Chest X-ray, AP view. Patient: 36 years old, sex F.
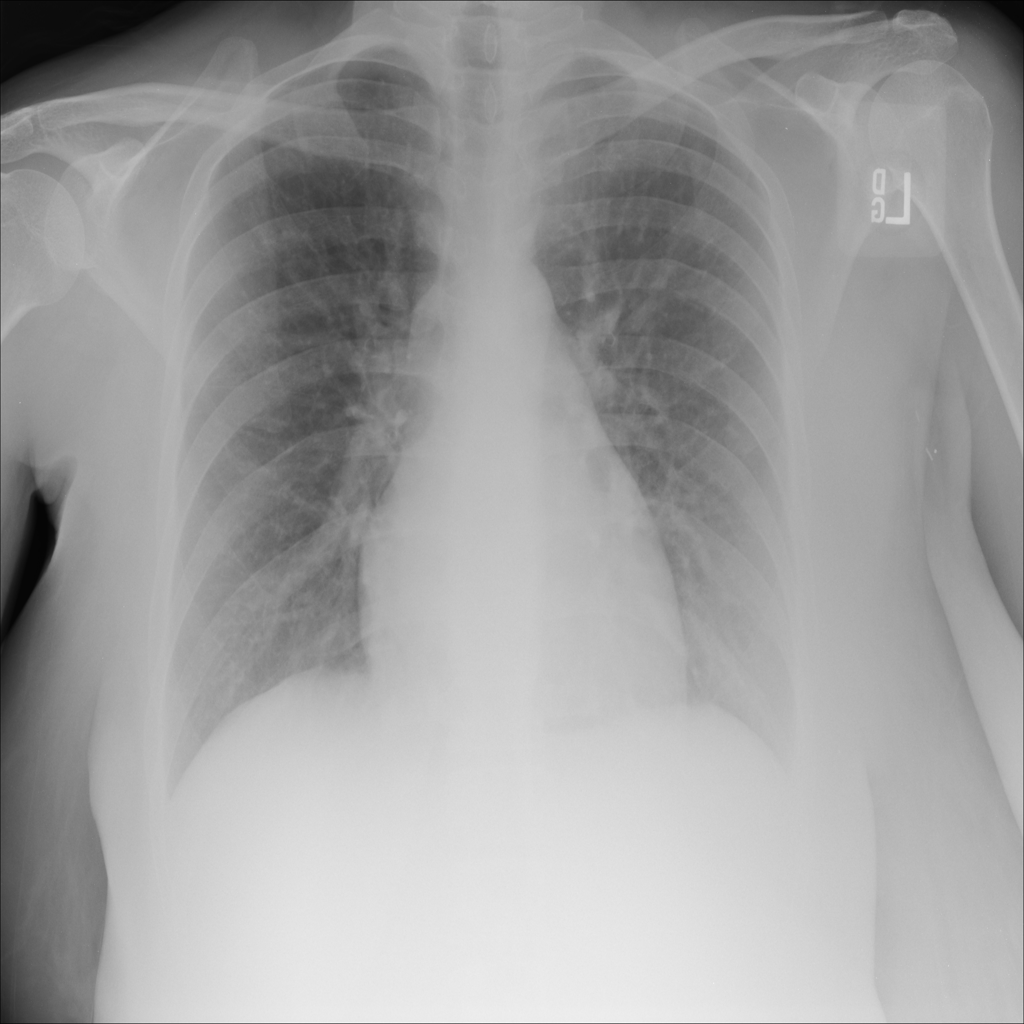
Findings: No Finding